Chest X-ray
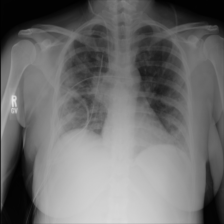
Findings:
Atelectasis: negative
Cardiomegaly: negative
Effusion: negative
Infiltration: positive
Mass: positive
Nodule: positive
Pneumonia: negative
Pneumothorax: positive
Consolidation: negative
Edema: negative
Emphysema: negative
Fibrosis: negative
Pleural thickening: negative
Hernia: negative